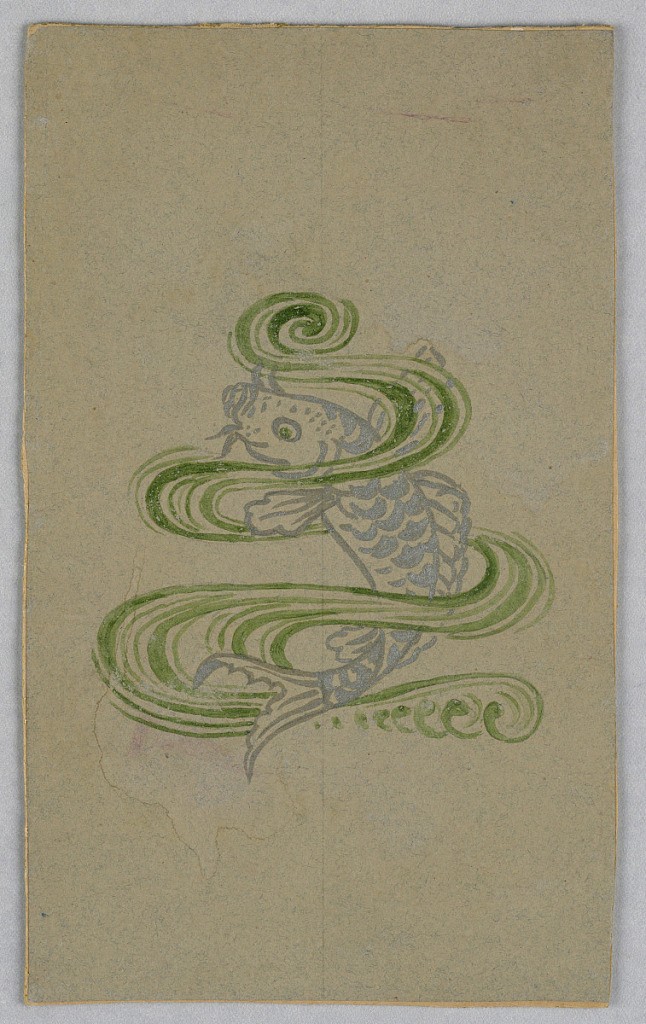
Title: Design for a Book Cover
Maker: Alice Cordelia Morse, American, 1863–1961
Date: ca. 1891
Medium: Brush and gouache, silver paint on paper
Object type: Drawing
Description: On green ground, waves and swirls in green around a silver painted fish.